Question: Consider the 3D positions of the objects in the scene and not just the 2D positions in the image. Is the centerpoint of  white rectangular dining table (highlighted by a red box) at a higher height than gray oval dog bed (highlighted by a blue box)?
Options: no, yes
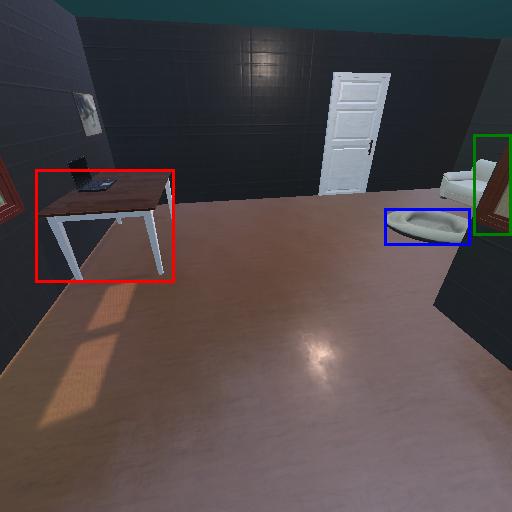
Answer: no